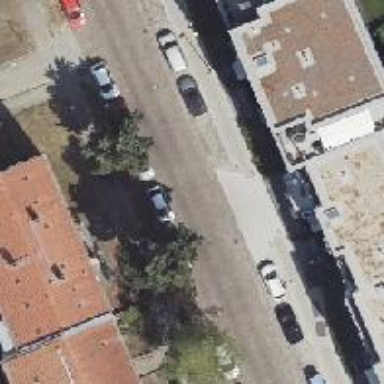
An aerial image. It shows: Residential road with sidewalks on both sides.